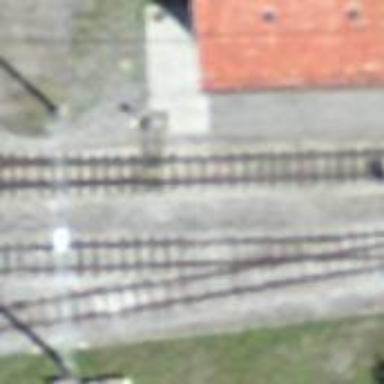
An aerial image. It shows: Railway switch.